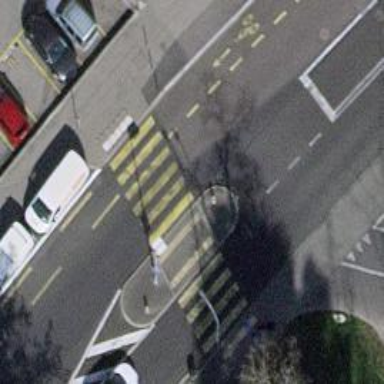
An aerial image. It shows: Uncontrolled crossing with pedestrian island.